Question: I've set up a wizard in OpenERP 7.0 that is updating fields correctly and all is working fine. But I would like to send a signal to the workflow from that wizard after user submits information to check if there is any transition to be taken.
My wizard code is the following:
'''
from openerp.osv import osv
from openerp.osv import fields
from openerp.tools.translate import _
class ref_generic_request(osv.osv_memory):
_name='ref.generic.request'
_columns = {
'reformulation_info': fields.text('Reformulation instructions', help='Instructions for the requestor justification the reformulation needs'),
}
def save_info(self, cr, uid, ids, context=None):
if 'active_id' in context:
info=self.browse(cr,uid,ids)[0].reformulation_info
self.pool.get('generic.request').write(cr,uid,context['active_id'],{'reformulation_info' : info, 'needs_reformulation': 1})
return {
'type': 'ir.actions.act_window_close',
}
ref_generic_request()
'''
And in this particular case I would like to signal this function in my 'generic.request' object:
'''
def req_reformulate_request(self, cr, uid, ids, context=None):
req = self.browse(cr, uid, ids, context=context)
goto = req[0].state
if goto:
self.write(cr, uid, ids, {'goto': goto, 'state': 'req_reformulation', 'needs_reformulation': True} )
else:
self.write(cr, uid, ids, {'state': 'req_reformulation', 'needs_reformulation': True})
self.insert_trace(cr, uid, ids, context)
return True
'''
How should I do that?
Do I have to call the function inside the 'def save_info()'? (I've tried this call 'self.pool.get('generic.request').req_reformulate_request(cr, uid, context['active_id'], context)' but it throws so many errors, that I quickly gave up this approach)
Do I have to return something like ''signal': 'generic.request.req_reformulate_request'' ?
Since I didn't find any information on this, I'm completely lost here, so any help would be very appreciated!
Thanks!
Here is the workflow definition:
'''
<?xml version="1.0"?>
<openerp>
<data>
<record model="workflow" id="wkf_request">
<field name="name">request.wkf</field>
<field name="osv">generic.request</field>
<field name="on_create">True</field>
</record>
<!-- actividades -->
<record model="workflow.activity" id="act_draft">
<field name="wkf_id" ref="wkf_request" />
<field name="flow_start">True</field>
<field name="name">request_draft</field>
<field name="kind">function</field>
<field name="action">request_draft()</field>
</record>
<record model="workflow.activity" id="act_submit">
<field name="wkf_id" ref="wkf_request" />
<field name="name">request_submitted</field>
<field name="kind">function</field>
<field name="action">submit_request()</field>
</record>
<record model="workflow.activity" id="act_confirm">
<field name="wkf_id" ref="wkf_request" />
<field name="name">request_confirmed</field>
<field name="kind">function</field>
<field name="action">confirm_request()</field>
</record>
<record model="workflow.activity" id="act_closed_nconf">
<field name="wkf_id" ref="wkf_request" />
<field name="name">request_closed_nconf</field>
<field name="action_id" ref="ir_actions_server_send_email_when_closed_nconf"/>
<field name="kind">function</field>
<field name="action">close_nconf_request()</field>
<field name="flow_stop">True</field>
</record>
<record model="workflow.activity" id="act_req_reformulate">
<field name="wkf_id" ref="wkf_request" />
<field name="name">request_reformulation</field>
<field name="kind">function</field>
<field name="action">req_reformulate_request()</field>
</record>
<record model="workflow.activity" id="act_treatment">
<field name="wkf_id" ref="wkf_request" />
<field name="name">request_treatment</field>
<field name="kind">function</field>
<field name="action">treat_request()</field>
</record>
<record model="workflow.activity" id="act_taken">
<field name="wkf_id" ref="wkf_request" />
<field name="name">request_take</field>
<field name="kind">function</field>
<field name="action">take_request()</field>
</record>
<record model="workflow.activity" id="act_given">
<field name="wkf_id" ref="wkf_request" />
<field name="name">request_give</field>
<field name="kind">function</field>
<field name="action">give_request()</field>
</record>
<record model="workflow.activity" id="act_closed">
<field name="wkf_id" ref="wkf_request" />
<field name="name">request_closed</field>
<field name="kind">function</field>
<field name="action">close_request()</field>
<field name="flow_stop">True</field>
</record>
<record model="workflow.activity" id="act_awaiting_auth">
<field name="wkf_id" ref="wkf_request" />
<field name="name">request_awaiting_authorization</field>
<field name="kind">function</field>
<field name="action">wait_auth_request()</field>
</record>
<record model="workflow.activity" id="act_closed_ref">
<field name="wkf_id" ref="wkf_request" />
<field name="name">request_closed_ref</field>
<field name="kind">function</field>
<field name="action">close_ref_request()</field>
<field name="flow_stop">True</field>
</record>
<record model="workflow.activity" id="act_awaiting_appr">
<field name="wkf_id" ref="wkf_request" />
<field name="name">request_awainting_approval</field>
<field name="kind">function</field>
<field name="action">wait_appr_request()</field>
</record>
<record model="workflow.activity" id="act_closed_disappr">
<field name="wkf_id" ref="wkf_request" />
<field name="name">request_closed_disappr</field>
<field name="kind">function</field>
<field name="action">close_disappr_request()</field>
<field name="flow_stop">True</field>
</record>
<!-- transicoes -->
<record model="workflow.transition" id="request_t1">
<field name="act_from" ref="act_draft" />
<field name="act_to" ref="act_submit" />
<field name="signal">submit_request</field>
</record>
<!--
<record model="workflow.transition" id="request_t101">
<field name="act_from" ref="act_draft" />
<field name="act_to" ref="act_confirm" />
<field name="signal">submit_request</field>
<field name="condition">check_responsible()</field>
</record>
-->
<record model="workflow.transition" id="request_t102">
<field name="act_from" ref="act_submit" />
<field name="act_to" ref="act_confirm" />
<field name="condition">check_responsible()</field>
</record>
<record model="workflow.transition" id="request_t2">
<field name="act_from" ref="act_submit" />
<field name="act_to" ref="act_req_reformulate" />
<field name="signal">req_reformulate_request</field>
</record>
<record model="workflow.transition" id="request_t3">
<field name="act_from" ref="act_req_reformulate" />
<field name="act_to" ref="act_submit" />
<field name="signal">submit_request</field>
</record>
<record model="workflow.transition" id="request_t1001">
<field name="act_from" ref="act_submit" />
<field name="act_to" ref="act_confirm" />
<field name="condition">ref_goto_confirmed()</field>
</record>
<record model="workflow.transition" id="request_t1002">
<field name="act_from" ref="act_submit" />
<field name="act_to" ref="act_treatment" />
<field name="condition">ref_goto_treatment()</field>
</record>
<record model="workflow.transition" id="request_t4">
<field name="act_from" ref="act_submit" />
<field name="act_to" ref="act_confirm" />
<field name="signal">confirm_request</field>
</record>
<record model="workflow.transition" id="request_t5">
<field name="act_from" ref="act_submit" />
<field name="act_to" ref="act_closed_nconf" />
<field name="signal">close_nconf_request</field>
</record>
<record model="workflow.transition" id="request_t6">
<field name="act_from" ref="act_confirm" />
<field name="act_to" ref="act_treatment" />
<field name="signal">treat_request</field>
</record>
<record model="workflow.transition" id="request_t7">
<field name="act_from" ref="act_treatment" />
<field name="act_to" ref="act_closed" />
<field name="signal">close_request</field>
</record>
<record model="workflow.transition" id="request_t7011">
<field name="act_from" ref="act_treatment" />
<field name="act_to" ref="act_taken" />
<field name="signal">take_request</field>
</record>
<record model="workflow.transition" id="request_t7012">
<field name="act_from" ref="act_taken" />
<field name="act_to" ref="act_treatment" />
</record>
<record model="workflow.transition" id="request_t7021">
<field name="act_from" ref="act_treatment" />
<field name="act_to" ref="act_given" />
<field name="signal">give_request</field>
</record>
<record model="workflow.transition" id="request_t7022">
<field name="act_from" ref="act_given" />
<field name="act_to" ref="act_treatment" />
</record>
<record model="workflow.transition" id="request_t8">
<field name="act_from" ref="act_treatment" />
<field name="act_to" ref="act_awaiting_auth" />
<field name="signal">wait_auth_request</field>
</record>
<record model="workflow.transition" id="request_t9">
<field name="act_from" ref="act_awaiting_auth" />
<field name="act_to" ref="act_closed_ref" />
<field name="signal">close_ref_request</field>
</record>
<record model="workflow.transition" id="request_t10">
<field name="act_from" ref="act_awaiting_auth" />
<field name="act_to" ref="act_treatment" />
<field name="signal">auth_send_processing</field>
</record>
<record model="workflow.transition" id="request_t11">
<field name="act_from" ref="act_treatment" />
<field name="act_to" ref="act_req_reformulate" />
<field name="signal">req_reformulate_request</field>
</record>
<record model="workflow.transition" id="request_t12">
<field name="act_from" ref="act_treatment" />
<field name="act_to" ref="act_awaiting_appr" />
<field name="signal">wait_appr_request</field>
</record>
<record model="workflow.transition" id="request_t13">
<field name="act_from" ref="act_awaiting_appr" />
<field name="act_to" ref="act_closed_disappr" />
<field name="signal">close_disappr_request</field>
</record>
<record model="workflow.transition" id="request_t14">
<field name="act_from" ref="act_awaiting_appr" />
<field name="act_to" ref="act_treatment" />
<field name="signal">appr_send_processing</field>
</record>
</data>
</openerp>
'''
The transition I want to trigger in this particular case is the one with id="request_t2"
'''
<record model="workflow.transition" id="request_t2">
<field name="act_from" ref="act_submit" />
<field name="act_to" ref="act_req_reformulate" />
<field name="signal">req_reformulate_request</field>
</record>
'''
And here is a screenshot of the workflow, the highlighted transition is the one I want to trigger.

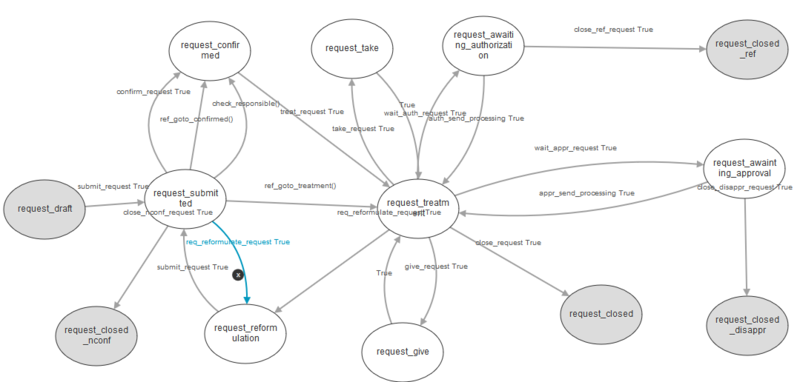
Answer: I finaly found the answer. I'll leave here the modified python code that made it!
'''
from openerp.osv import osv
from openerp.osv import fields
from openerp.tools.translate import _
import netsvc
class ref_generic_request(osv.osv_memory):
_name='ref.generic.request'
_columns = {
'reformulation_info': fields.text('Reformulation instructions', help='Instructions for the requestor justification the reformulation needs'),
}
def save_info(self, cr, uid, ids, context=None):
if 'active_id' in context:
info=self.browse(cr,uid,ids)[0].reformulation_info
self.pool.get('generic.request').write(cr,uid,context['active_id'],{'reformulation_info' : info, 'needs_reformulation': 1})
wf_service = netsvc.LocalService('workflow')
wf_service.trg_validate(uid,'generic.request',context['active_id'],'req_reformulate_request',cr)
return {
'type': 'ir.actions.act_window_close',
}
ref_generic_request()
'''
So, resuming, I had to add 3 lines to my code:
'import netsvc'
And, after saving my info, invoked the workflow with these two:
'''
wf_service = netsvc.LocalService('workflow')
wf_service.trg_validate(uid,'generic.request',context['active_id'],'req_reformulate_request',cr)
'''
Hope this will help someone! :)